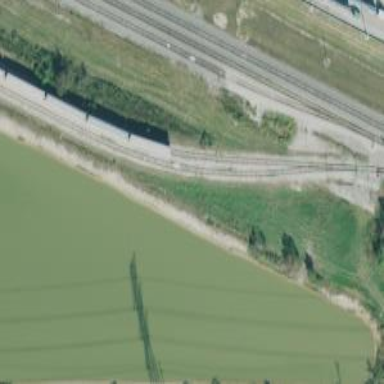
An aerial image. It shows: Railway siding for service.